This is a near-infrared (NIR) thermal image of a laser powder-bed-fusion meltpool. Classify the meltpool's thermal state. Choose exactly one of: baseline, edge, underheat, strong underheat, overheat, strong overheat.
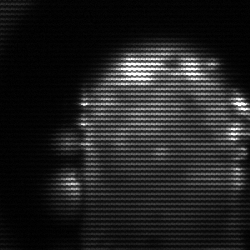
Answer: baseline